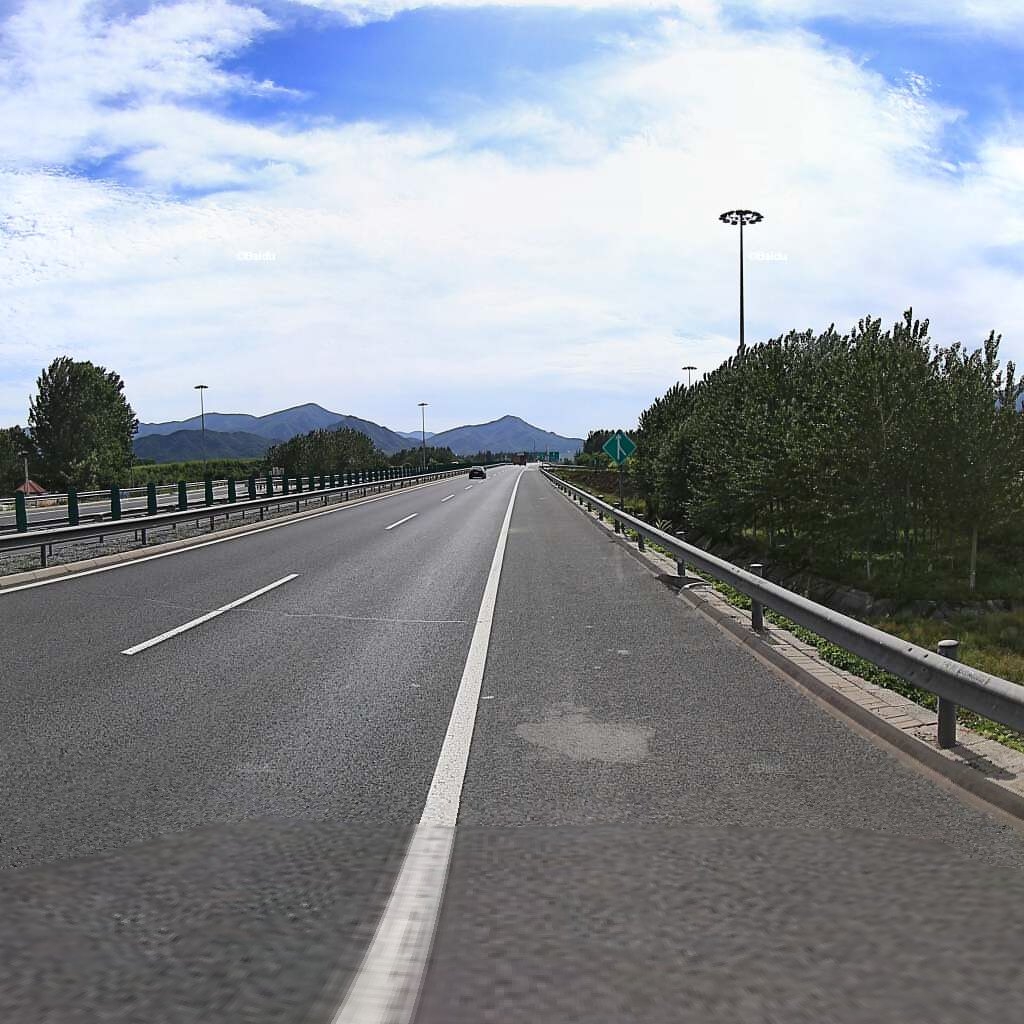
Region: Haidian
Road damage annotations: transverse patch